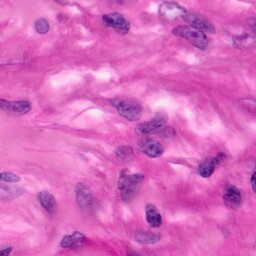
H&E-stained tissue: Pancreatic